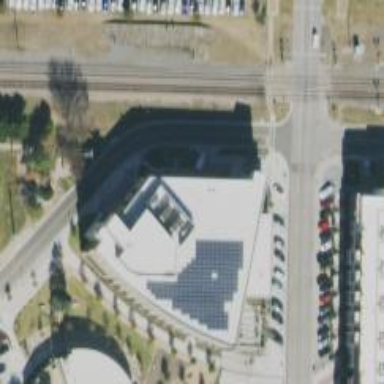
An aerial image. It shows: Civic building.